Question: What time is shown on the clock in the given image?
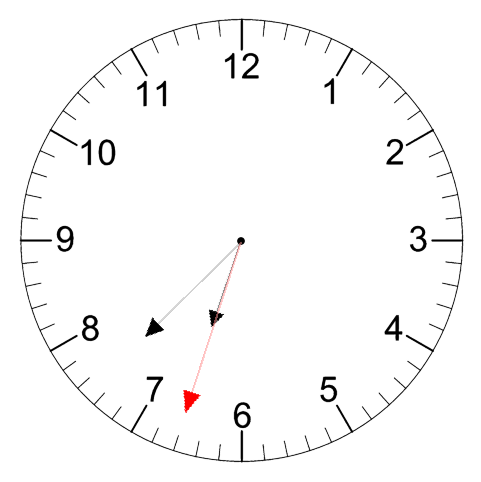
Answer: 06:37:33